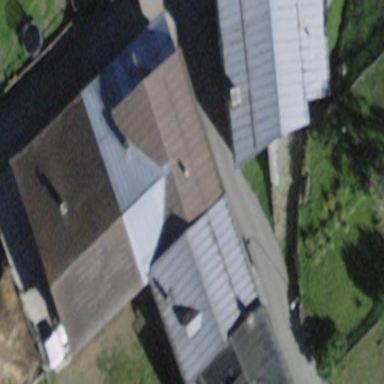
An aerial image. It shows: Building with gabled roof oriented across its structure.